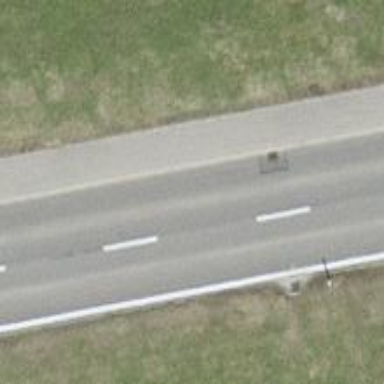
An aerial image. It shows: Secondary road with asphalt surface.